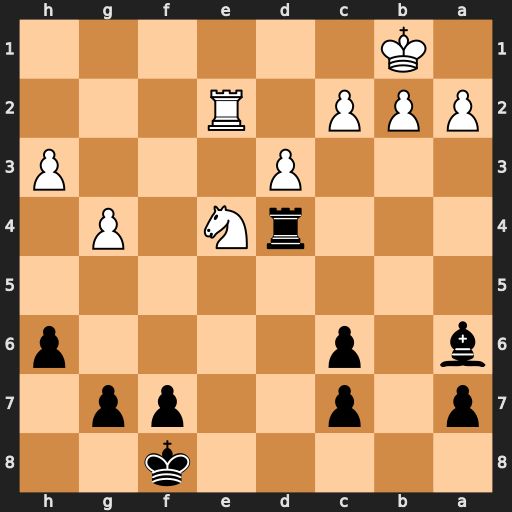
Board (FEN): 5k2/p1p2pp1/b1p4p/8/3rN1P1/3P3P/PPP1R3/1K6
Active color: b
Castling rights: -
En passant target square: -
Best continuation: Rxd3 cxd3 Bxd3+ Kc1 Bxe2